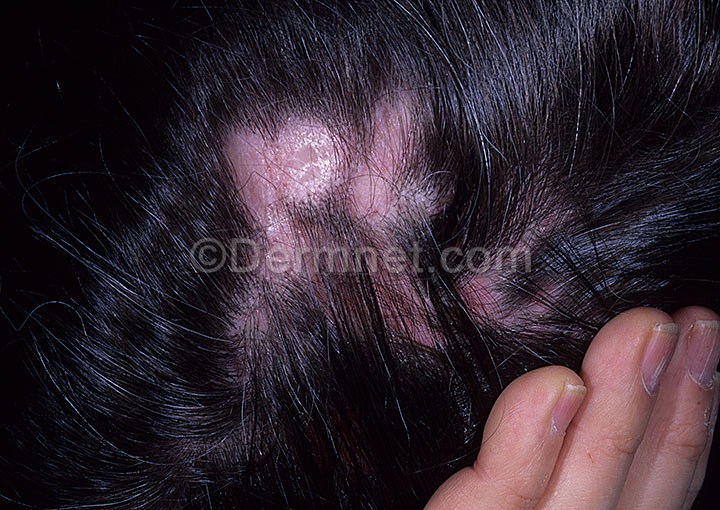
Disease: Hair Loss Photos Alopecia and other Hair Diseases